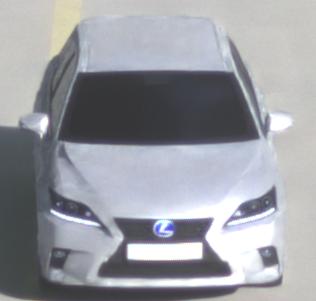
Make: Lexus
Model: CT 200h
Detailed model: CT (A10)
Model produced from: 2014/03
Model produced until: 2017/10
Doors: 5
Color: white
Road condition: wet road
Daytime: morning or afternoon
Contrast: low contrast